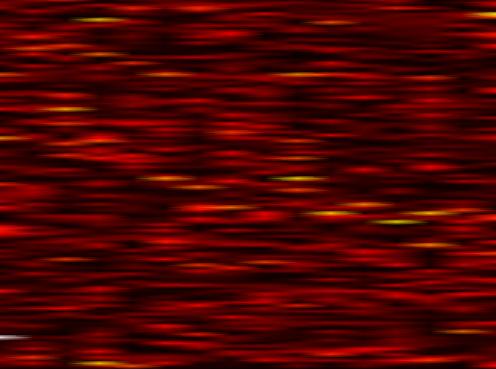
Label: FBMC